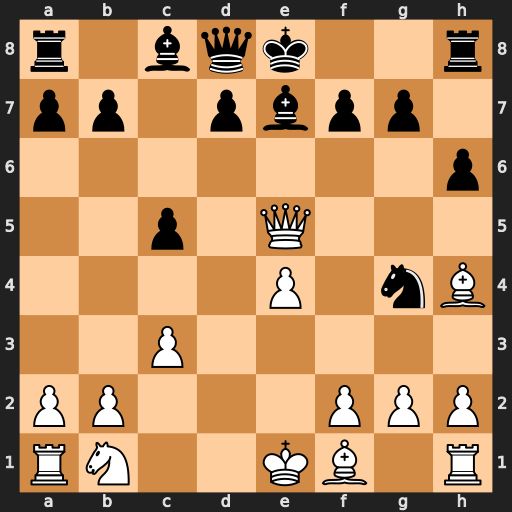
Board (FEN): r1bqk2r/pp1pbpp1/7p/2p1Q3/4P1nB/2P5/PP3PPP/RN2KB1R
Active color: w
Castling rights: KQkq
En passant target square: -
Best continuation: Qxg7 Bxh4 Qxh8+